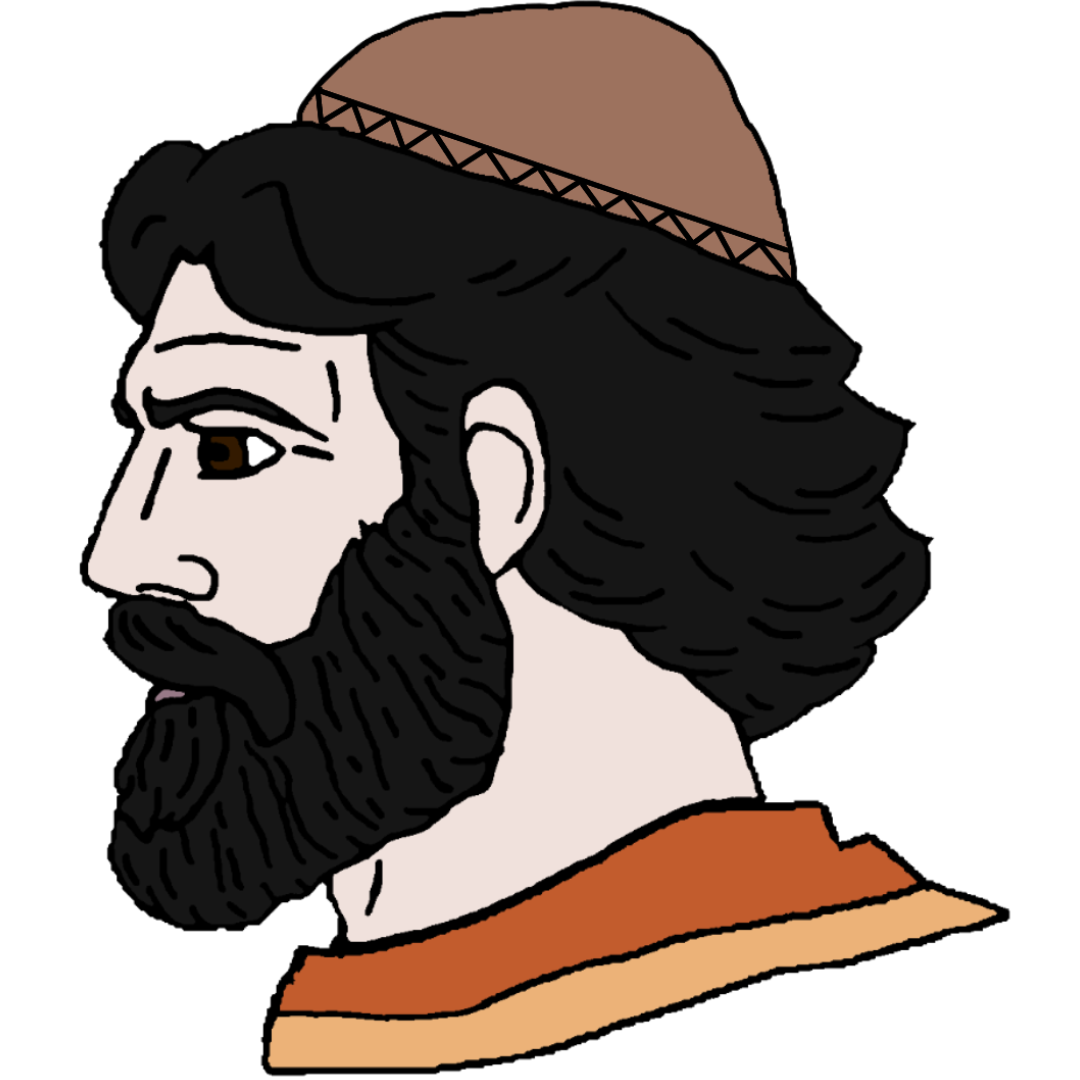
Label: 4_Yes_Chad